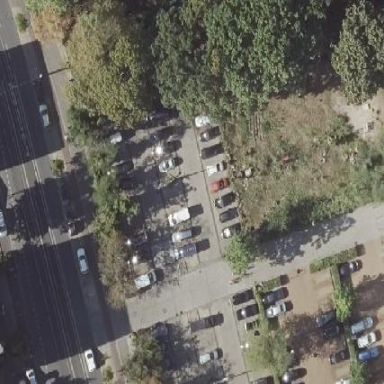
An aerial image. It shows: Parking aisle with sett surface.